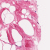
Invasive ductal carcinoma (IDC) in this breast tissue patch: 0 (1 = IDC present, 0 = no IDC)